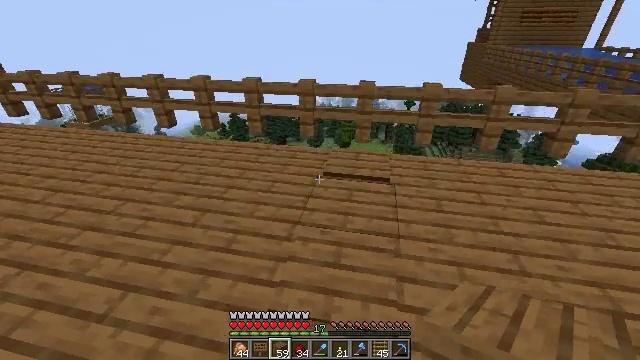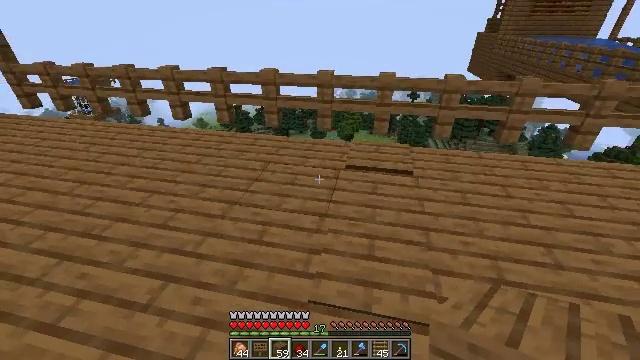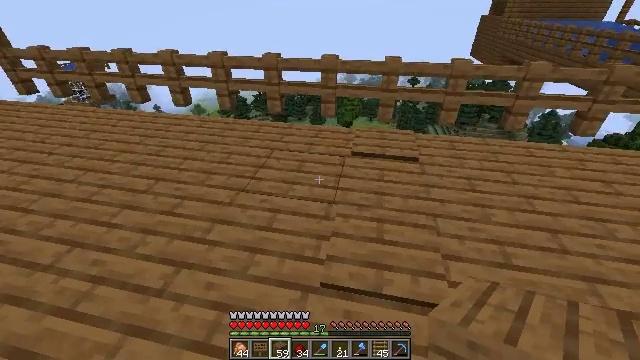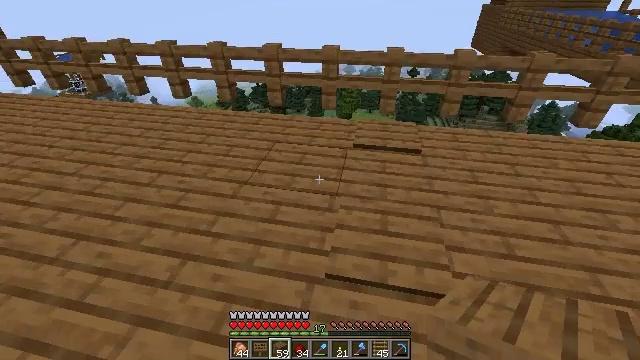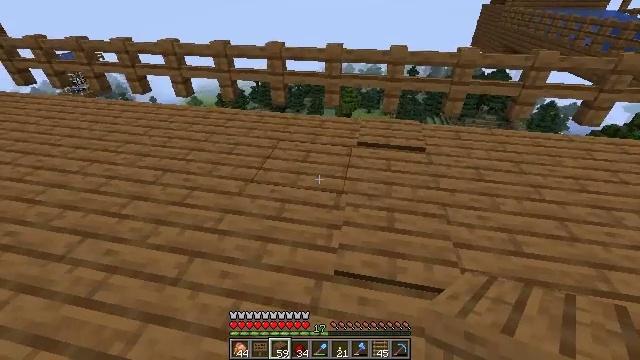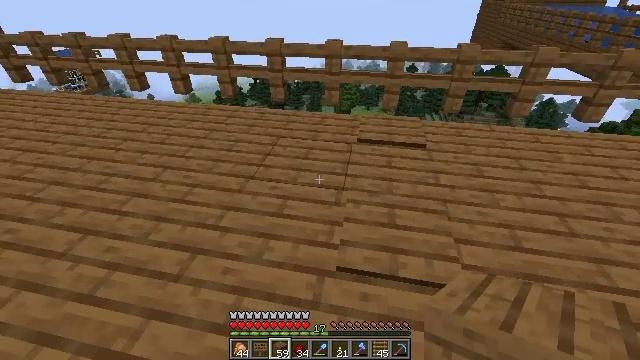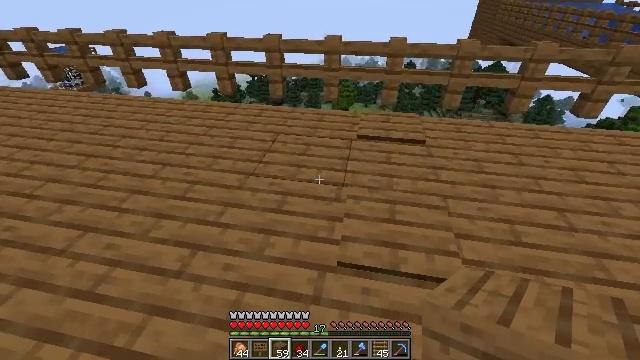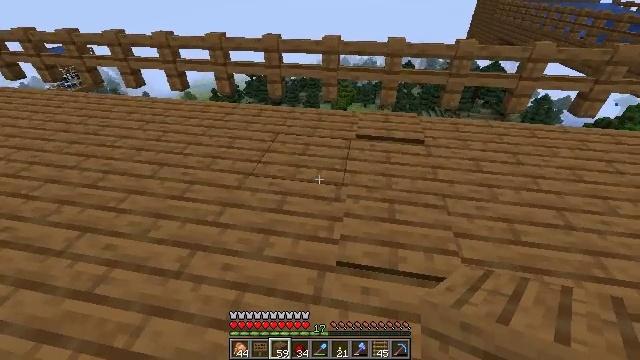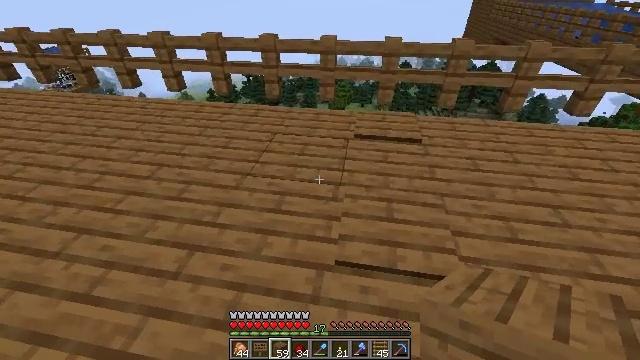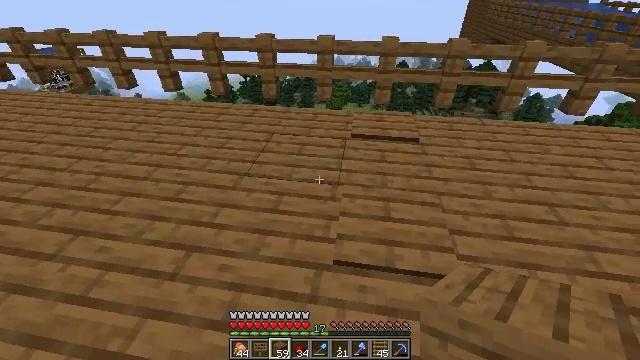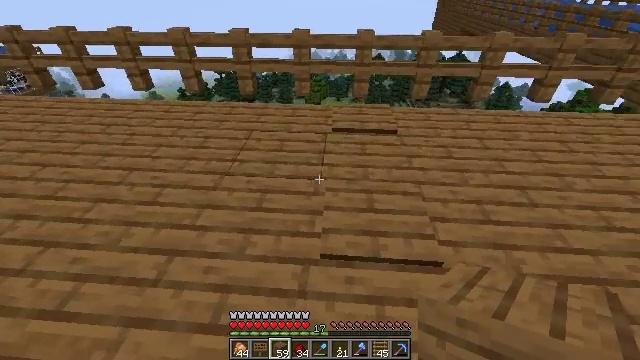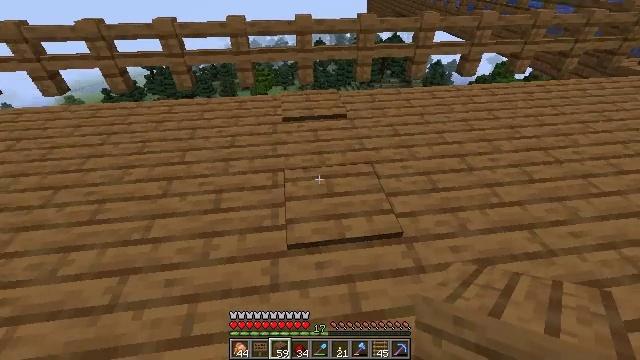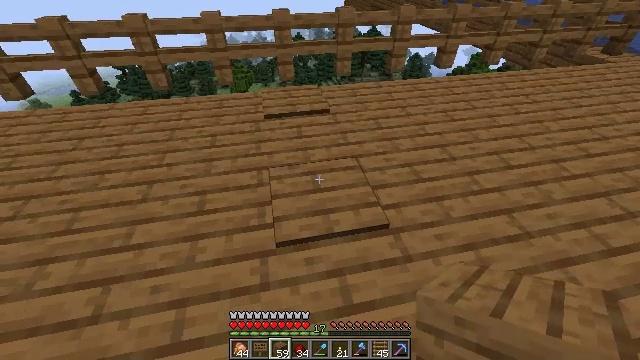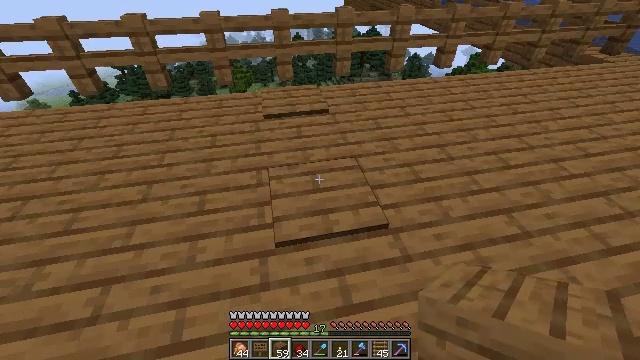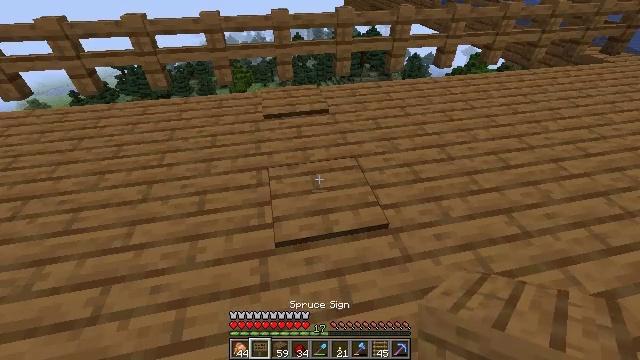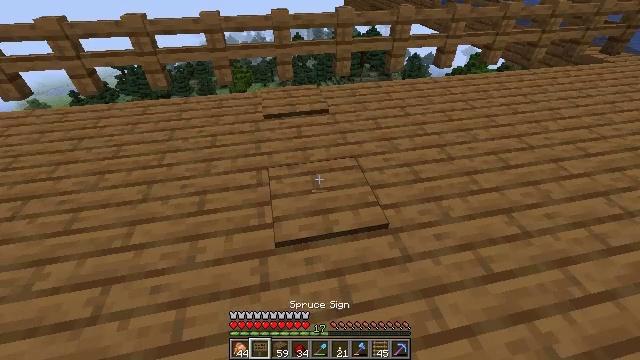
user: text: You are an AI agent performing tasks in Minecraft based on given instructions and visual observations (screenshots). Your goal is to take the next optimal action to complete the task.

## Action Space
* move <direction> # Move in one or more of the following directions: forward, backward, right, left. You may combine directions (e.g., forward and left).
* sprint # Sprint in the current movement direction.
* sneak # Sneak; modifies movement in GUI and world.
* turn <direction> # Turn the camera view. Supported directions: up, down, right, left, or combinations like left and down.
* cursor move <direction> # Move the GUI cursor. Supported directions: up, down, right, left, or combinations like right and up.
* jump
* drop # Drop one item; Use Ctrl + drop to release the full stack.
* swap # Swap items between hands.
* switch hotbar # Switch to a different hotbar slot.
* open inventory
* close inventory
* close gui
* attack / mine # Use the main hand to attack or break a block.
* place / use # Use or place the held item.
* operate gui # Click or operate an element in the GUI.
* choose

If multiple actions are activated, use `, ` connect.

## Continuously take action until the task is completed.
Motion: motion action
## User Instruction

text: Gather the spruce pressure plate for future use.
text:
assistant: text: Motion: move left, turn down
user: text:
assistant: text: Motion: turn down
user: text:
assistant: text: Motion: turn down
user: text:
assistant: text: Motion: no_op
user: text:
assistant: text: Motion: no_op
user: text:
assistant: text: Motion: no_op
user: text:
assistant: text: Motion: no_op
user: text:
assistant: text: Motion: no_op
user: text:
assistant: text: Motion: no_op
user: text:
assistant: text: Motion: turn right and down
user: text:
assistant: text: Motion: turn right and down
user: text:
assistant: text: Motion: turn right
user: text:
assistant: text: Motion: no_op
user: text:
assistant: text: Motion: no_op
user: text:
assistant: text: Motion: no_op
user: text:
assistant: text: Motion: no_op
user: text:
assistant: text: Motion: no_op
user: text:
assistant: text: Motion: no_op
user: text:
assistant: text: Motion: no_op
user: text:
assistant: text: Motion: no_op
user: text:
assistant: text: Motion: no_op
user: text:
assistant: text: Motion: no_op
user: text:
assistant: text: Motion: no_op
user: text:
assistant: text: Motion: no_op
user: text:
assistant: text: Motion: no_op
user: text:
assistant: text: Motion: no_op
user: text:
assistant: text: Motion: no_op
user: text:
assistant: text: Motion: no_op
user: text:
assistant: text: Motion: no_op
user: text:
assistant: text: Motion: no_op